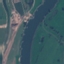
Label: River